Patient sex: M
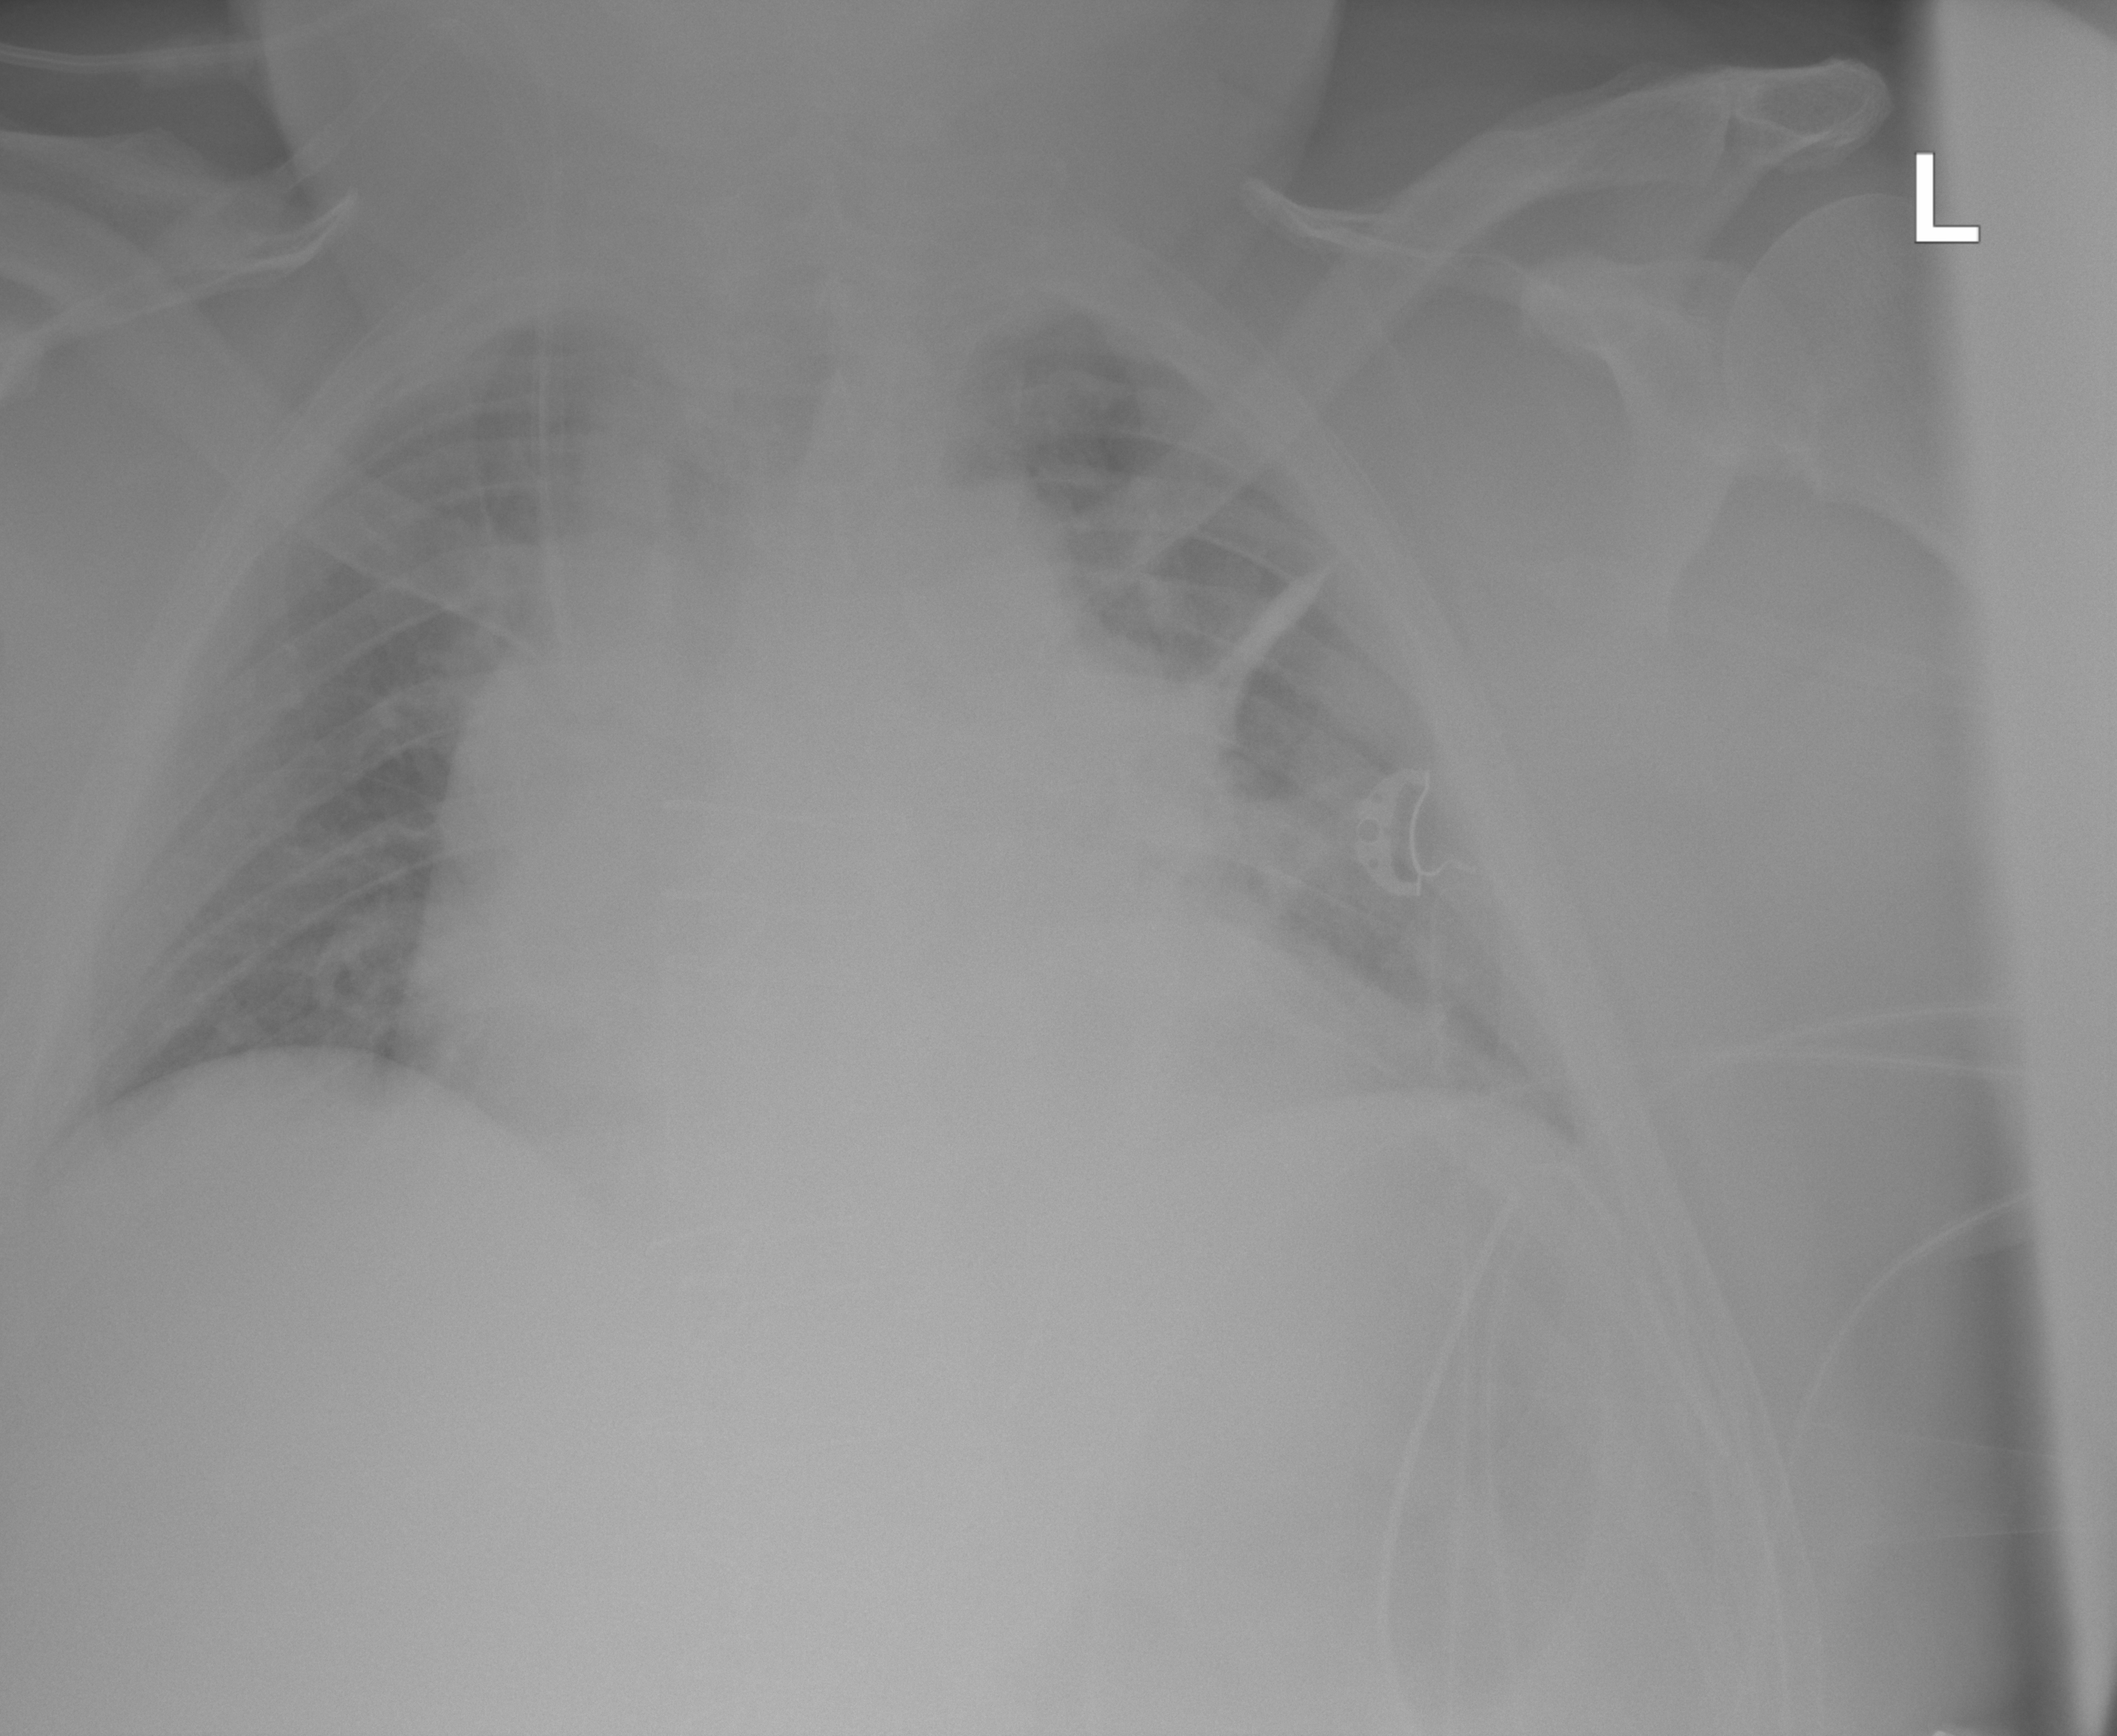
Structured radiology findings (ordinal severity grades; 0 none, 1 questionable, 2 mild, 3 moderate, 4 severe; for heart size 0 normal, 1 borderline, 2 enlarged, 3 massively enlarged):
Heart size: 2
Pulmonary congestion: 0
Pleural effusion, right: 0
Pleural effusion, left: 2
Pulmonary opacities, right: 0
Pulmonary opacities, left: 0
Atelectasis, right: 2
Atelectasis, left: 2